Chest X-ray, PA view. Patient: 10 years old, sex F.
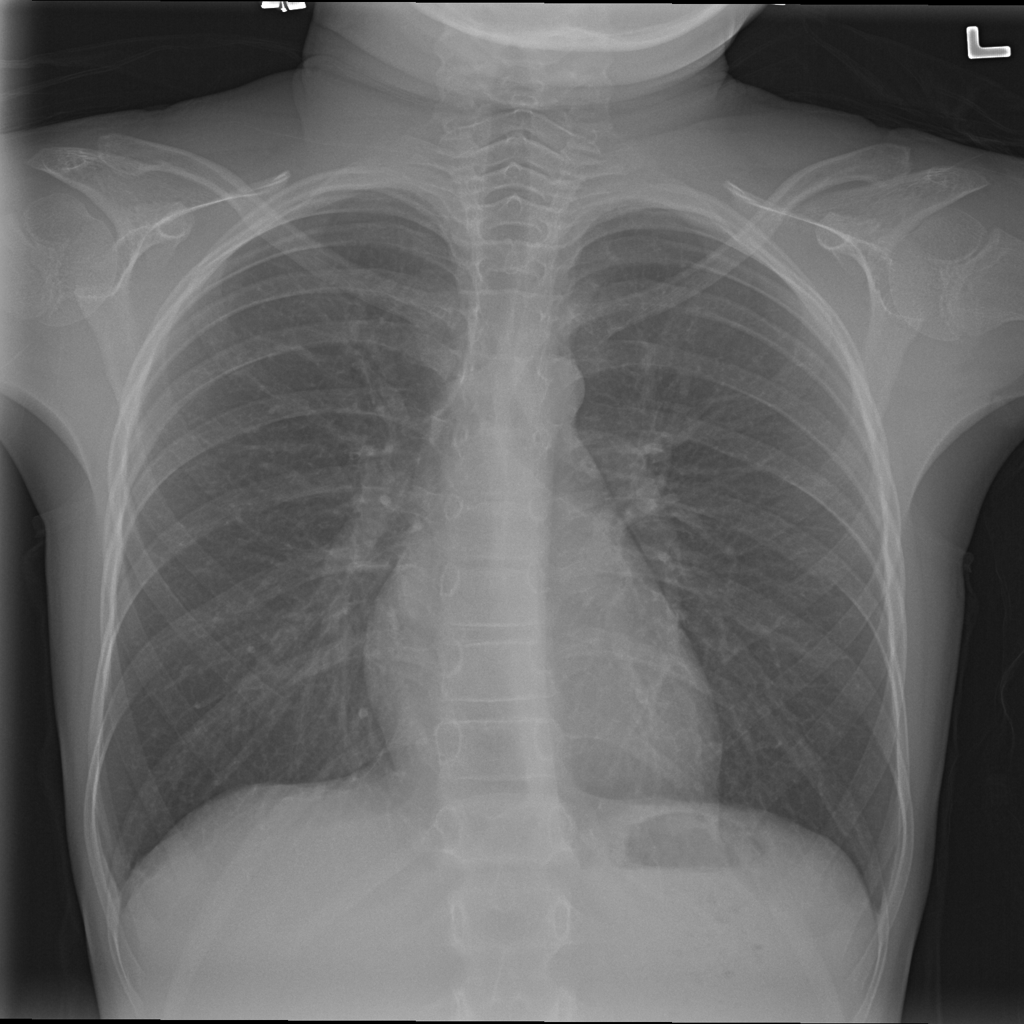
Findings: No Finding